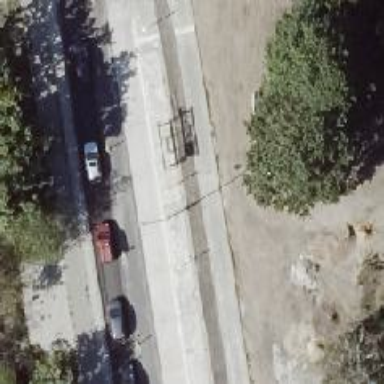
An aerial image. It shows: Paved path with asphalt surface suitable for cycling.